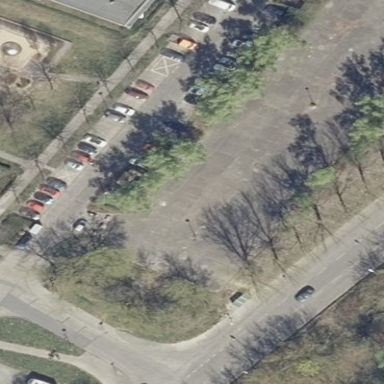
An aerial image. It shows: Street side parking area.